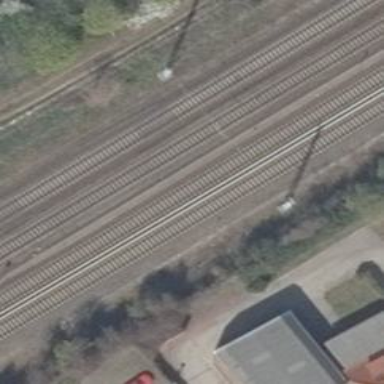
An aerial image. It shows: Railway track with contact line for electrification.